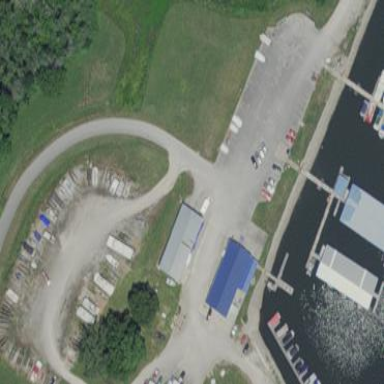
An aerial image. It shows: Boat storage facility.